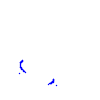
Particle: proton